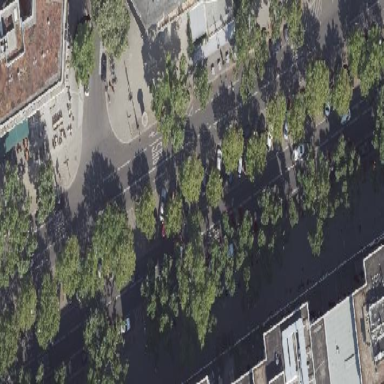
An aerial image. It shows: Diagonal street-side parking area.